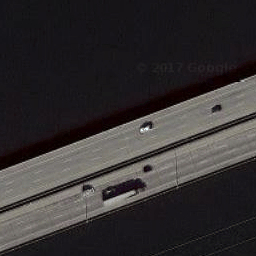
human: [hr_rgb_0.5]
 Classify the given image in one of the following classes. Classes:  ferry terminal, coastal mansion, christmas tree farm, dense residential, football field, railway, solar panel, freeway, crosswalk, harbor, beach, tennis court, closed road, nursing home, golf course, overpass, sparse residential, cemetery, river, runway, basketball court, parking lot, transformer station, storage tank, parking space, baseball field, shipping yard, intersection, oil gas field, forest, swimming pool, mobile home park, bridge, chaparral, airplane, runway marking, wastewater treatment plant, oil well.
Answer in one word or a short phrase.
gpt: bridge